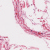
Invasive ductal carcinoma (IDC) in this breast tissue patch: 0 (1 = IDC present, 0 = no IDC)